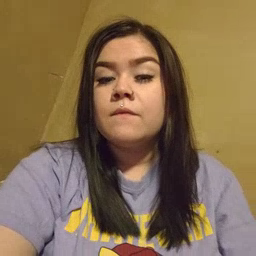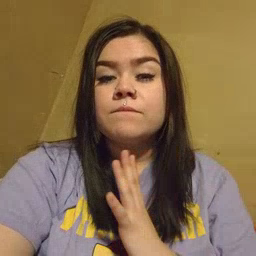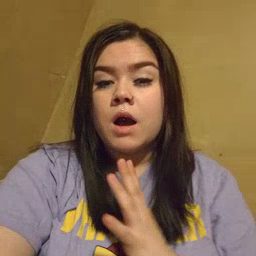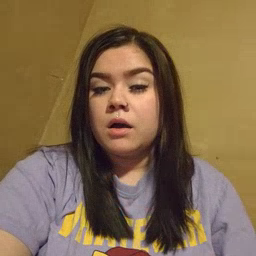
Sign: fine